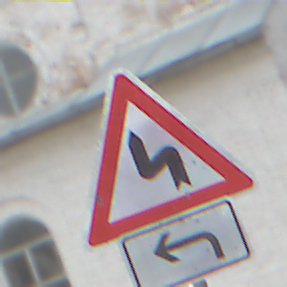
Verkehrszeichen: DoppelkurveZunaechstLinks
Zusatzzeichen unten: RichtungsangabeDurchPfeile2
Umgebung: Outdoor, Nature
Tageszeit: MorningAfternoon
Wetter: PartlyCloudy
Licht: Natural
Jahreszeit: Autumn
Kontrast: LowContrast